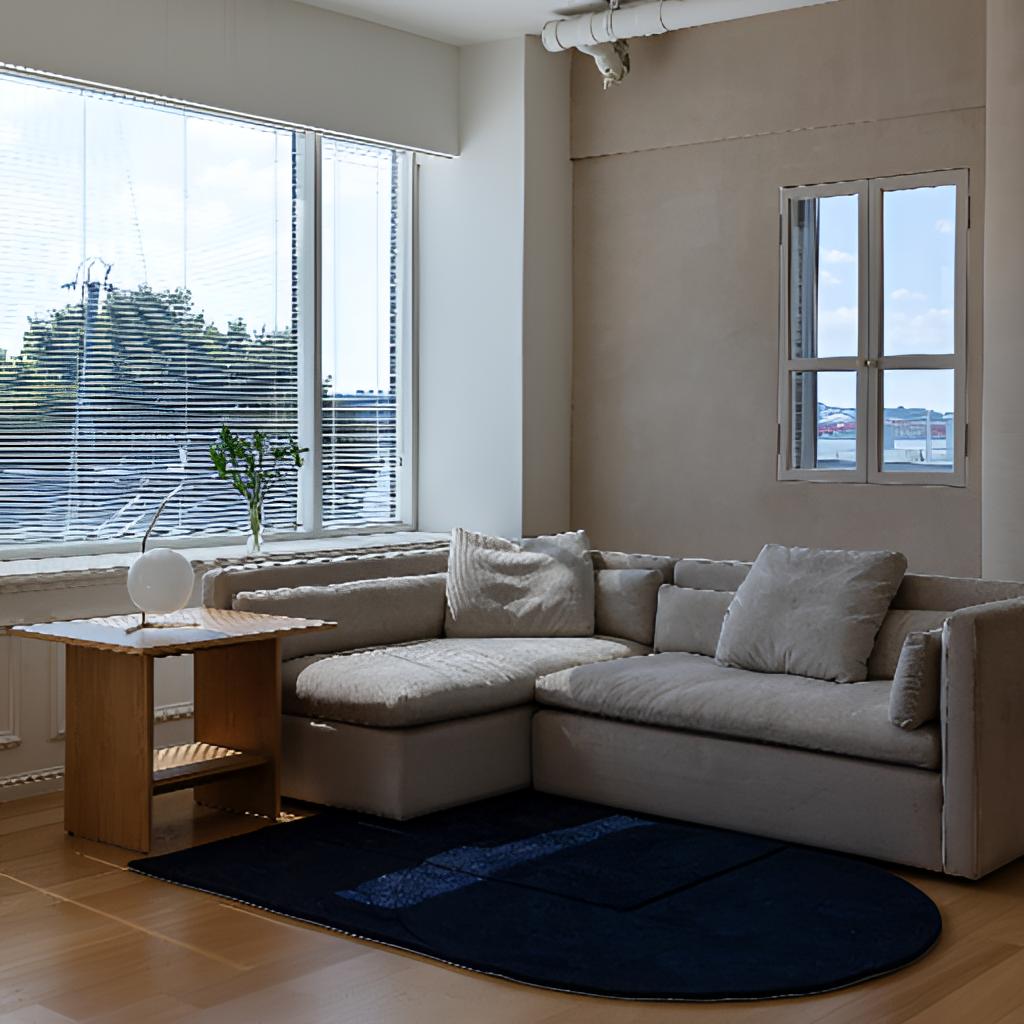
fabric sectional sofa, living room, modern, tan wood flooring, with plank pattern, paint wallpaper, with solid pattern